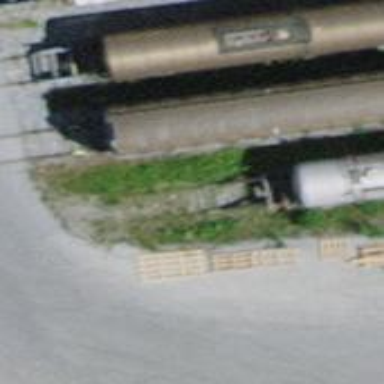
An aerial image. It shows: Railway buffer stop.